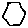
Label: hexagon